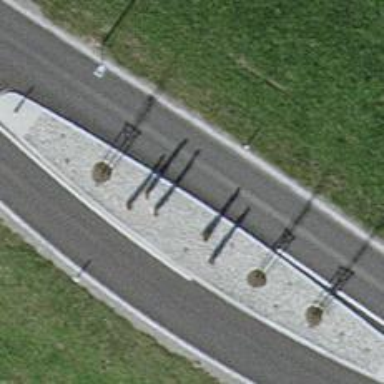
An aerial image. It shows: Primary highway with soft cycle lane made of asphalt.